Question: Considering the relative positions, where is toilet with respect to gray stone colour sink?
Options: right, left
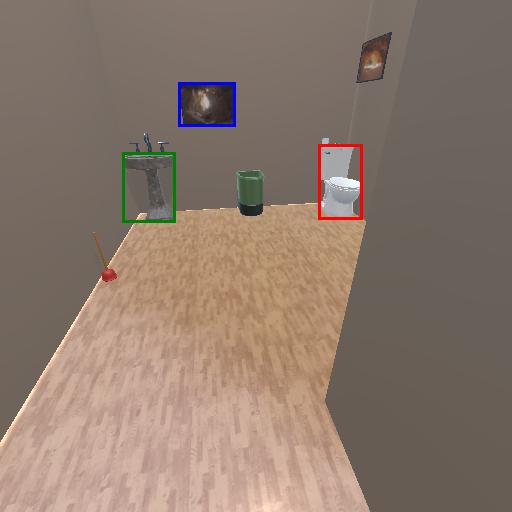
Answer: right